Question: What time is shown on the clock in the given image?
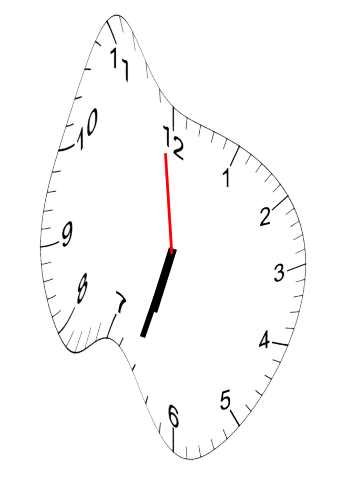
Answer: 06:32:59